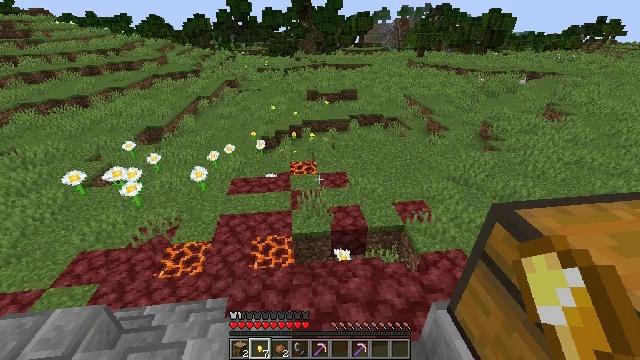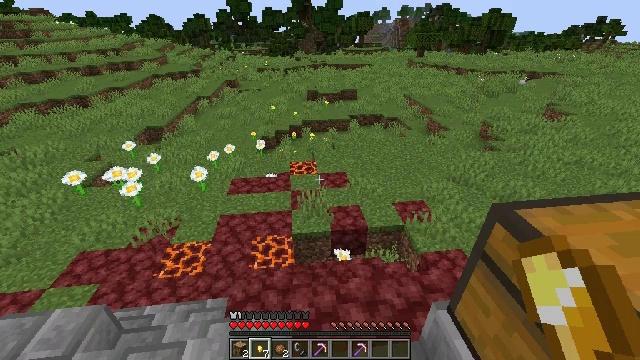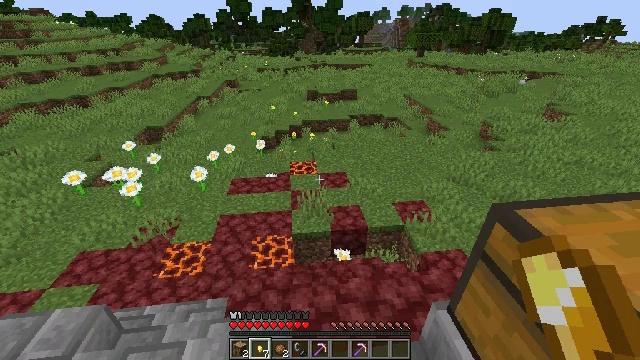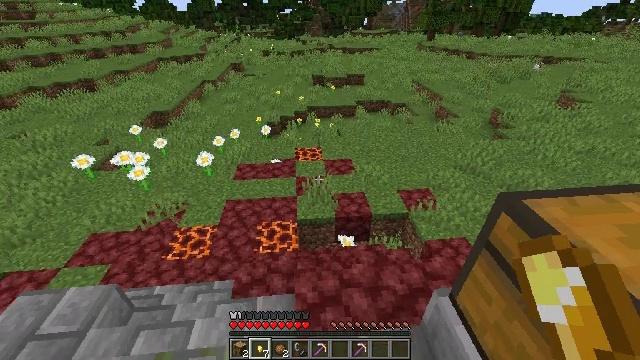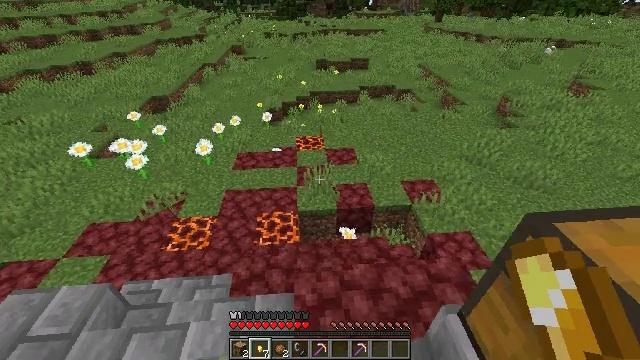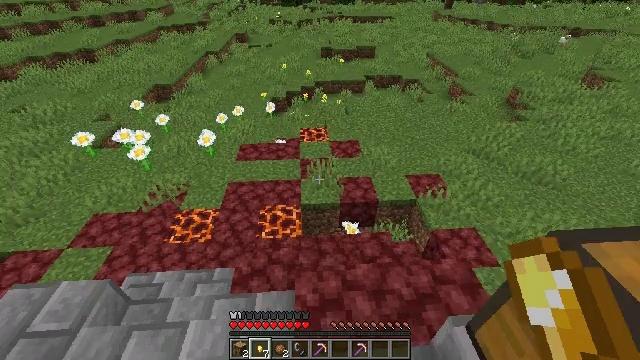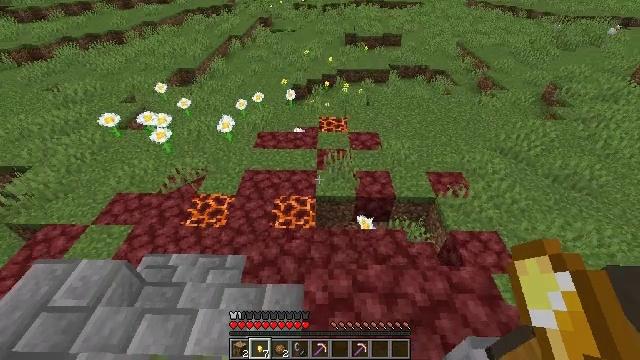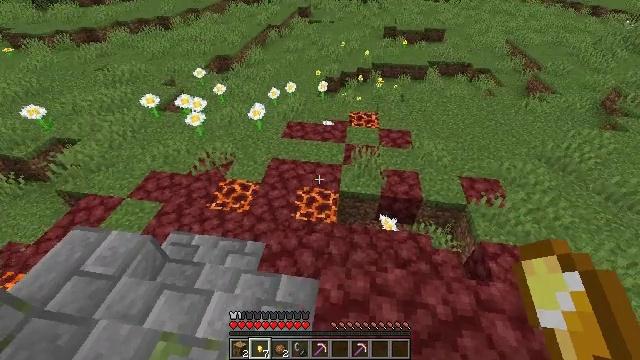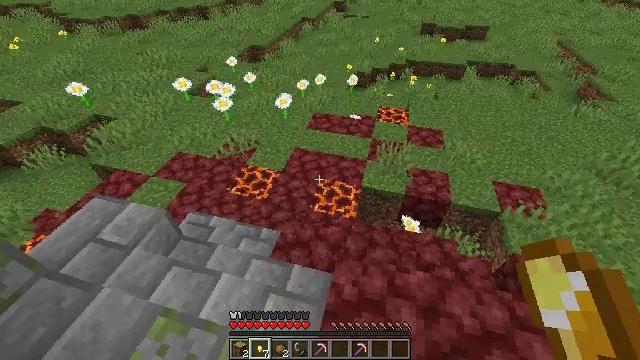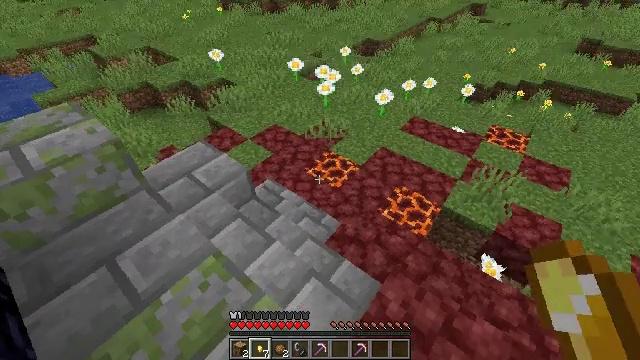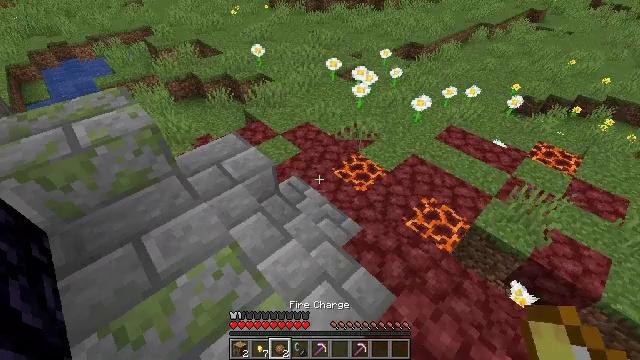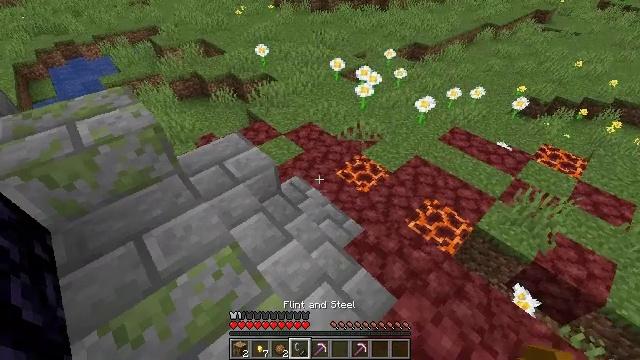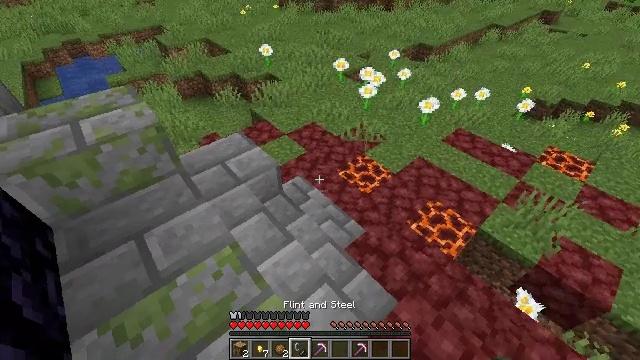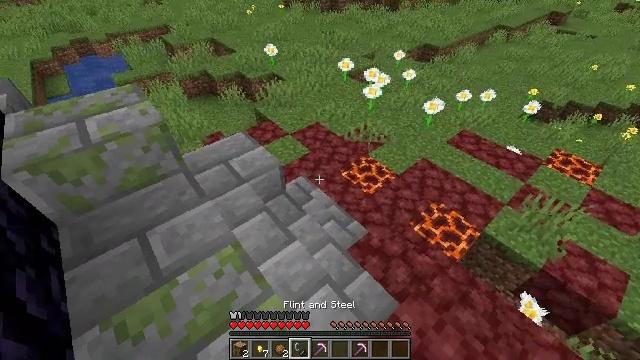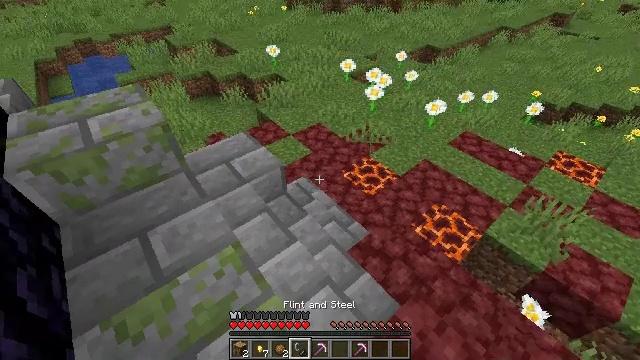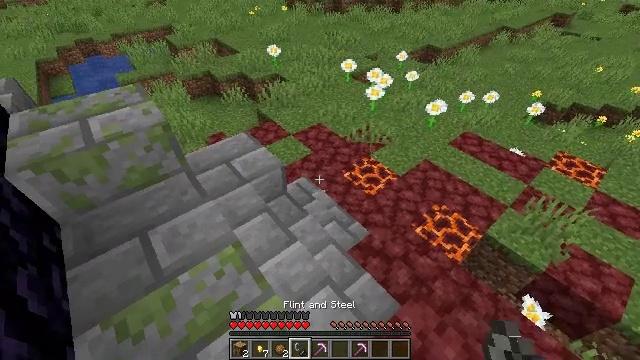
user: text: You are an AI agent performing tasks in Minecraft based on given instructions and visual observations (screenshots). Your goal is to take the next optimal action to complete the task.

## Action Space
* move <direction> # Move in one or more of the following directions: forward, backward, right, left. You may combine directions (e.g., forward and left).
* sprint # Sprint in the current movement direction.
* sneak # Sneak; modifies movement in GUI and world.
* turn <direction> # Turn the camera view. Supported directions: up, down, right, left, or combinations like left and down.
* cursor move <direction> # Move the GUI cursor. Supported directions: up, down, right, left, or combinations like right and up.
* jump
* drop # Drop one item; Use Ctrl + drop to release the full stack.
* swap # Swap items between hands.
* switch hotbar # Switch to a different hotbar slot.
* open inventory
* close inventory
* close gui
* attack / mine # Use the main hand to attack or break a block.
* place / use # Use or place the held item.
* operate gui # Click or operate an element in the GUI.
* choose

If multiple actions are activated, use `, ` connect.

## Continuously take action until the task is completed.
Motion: motion action
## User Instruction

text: Mine magma blocks for light and decoration.
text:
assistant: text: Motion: no_op
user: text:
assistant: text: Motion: no_op
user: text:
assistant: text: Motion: move forward, turn left and down
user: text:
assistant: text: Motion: move forward, turn down
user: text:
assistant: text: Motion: move forward, turn left and down
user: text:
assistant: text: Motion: turn left and down
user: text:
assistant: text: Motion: turn left and down
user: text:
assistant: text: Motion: turn left
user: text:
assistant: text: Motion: turn left
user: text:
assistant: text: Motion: turn left
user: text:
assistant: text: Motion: no_op
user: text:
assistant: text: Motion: no_op
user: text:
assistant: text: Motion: turn left
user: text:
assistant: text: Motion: no_op
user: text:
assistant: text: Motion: no_op
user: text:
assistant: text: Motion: no_op
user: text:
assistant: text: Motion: no_op
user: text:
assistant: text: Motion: no_op
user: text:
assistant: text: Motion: no_op
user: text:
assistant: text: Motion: no_op
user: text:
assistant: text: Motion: no_op
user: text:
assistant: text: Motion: no_op
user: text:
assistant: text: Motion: no_op
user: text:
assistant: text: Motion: turn left
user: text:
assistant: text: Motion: turn left
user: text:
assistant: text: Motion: move forward
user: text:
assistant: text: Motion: move forward, turn up
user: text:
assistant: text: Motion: move forward, turn up
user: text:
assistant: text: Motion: move forward, turn up
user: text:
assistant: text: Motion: move forward, turn up